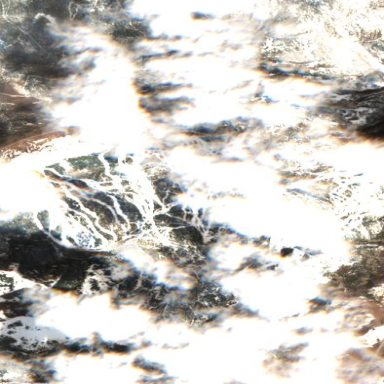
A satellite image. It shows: Winter sports resort with leisure land.